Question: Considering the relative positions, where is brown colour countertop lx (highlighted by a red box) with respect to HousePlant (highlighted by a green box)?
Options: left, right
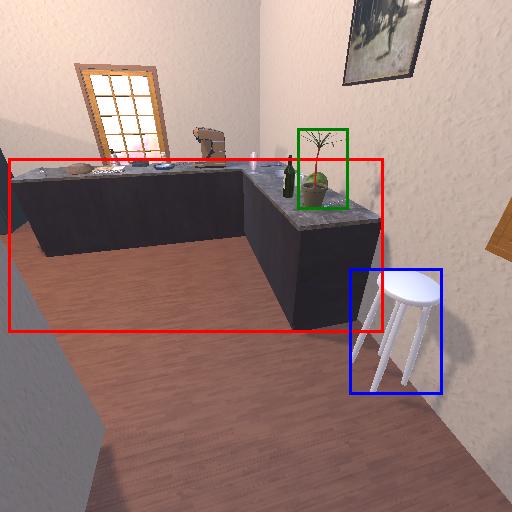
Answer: left